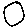
Label: circle